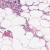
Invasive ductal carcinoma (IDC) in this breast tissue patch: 0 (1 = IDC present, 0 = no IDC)